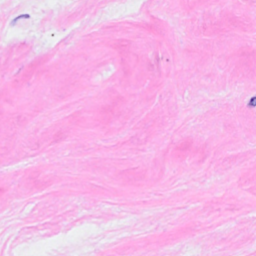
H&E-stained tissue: Breast